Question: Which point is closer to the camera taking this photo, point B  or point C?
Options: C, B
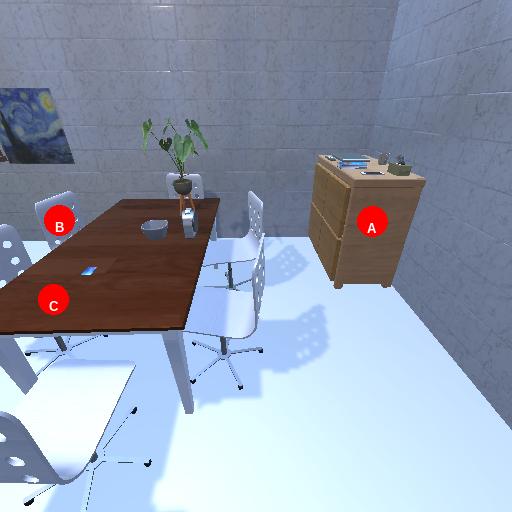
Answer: C